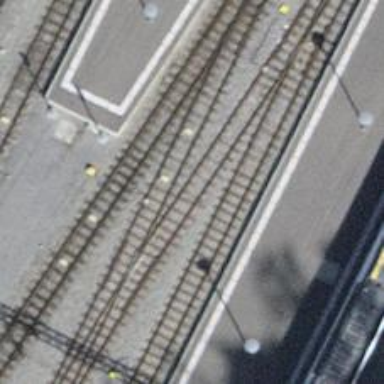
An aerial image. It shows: Narrow-gauge railway siding with 1 track. The railway line is electrified with contact line.